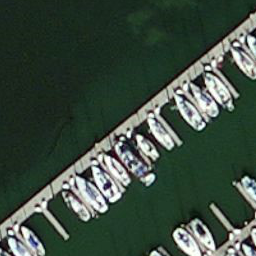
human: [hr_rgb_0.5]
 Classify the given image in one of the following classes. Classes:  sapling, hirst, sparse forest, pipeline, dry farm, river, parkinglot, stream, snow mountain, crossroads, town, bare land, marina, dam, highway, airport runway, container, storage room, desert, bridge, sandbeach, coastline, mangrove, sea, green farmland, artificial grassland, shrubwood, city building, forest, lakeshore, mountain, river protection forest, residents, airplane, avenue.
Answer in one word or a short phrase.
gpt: marina